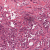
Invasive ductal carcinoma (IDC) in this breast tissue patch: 1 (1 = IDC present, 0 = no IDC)